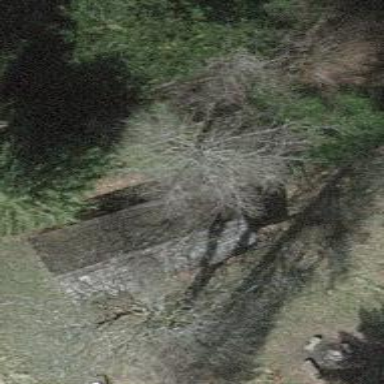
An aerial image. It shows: Sheltered building.